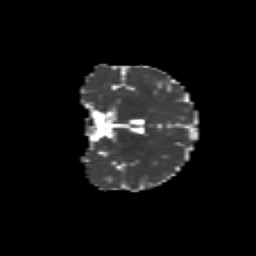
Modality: MD
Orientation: coronal
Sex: female
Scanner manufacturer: siemens
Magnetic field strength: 3 T
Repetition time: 5 s
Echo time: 0.071 s